Field crop: maize
Growth stage: 1
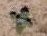
Species: chenopodium